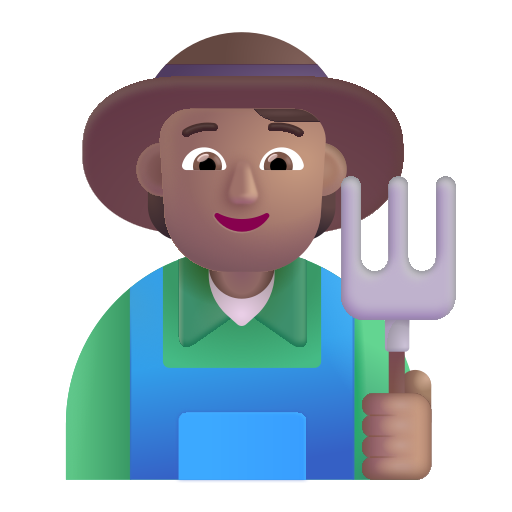
farmer color